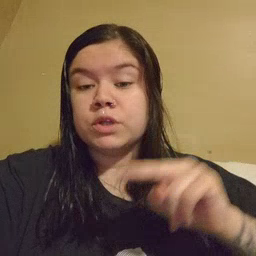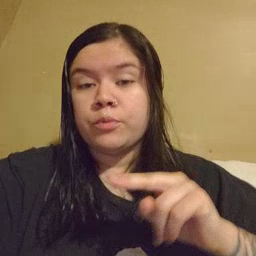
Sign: chair